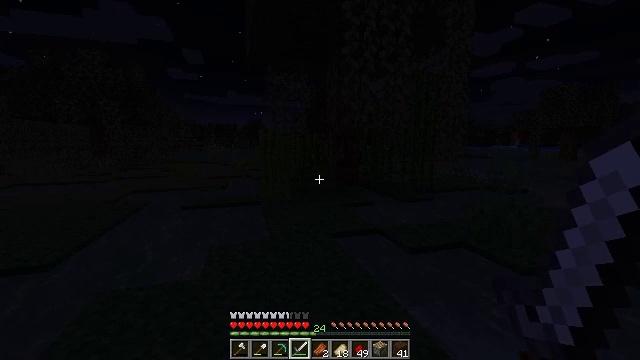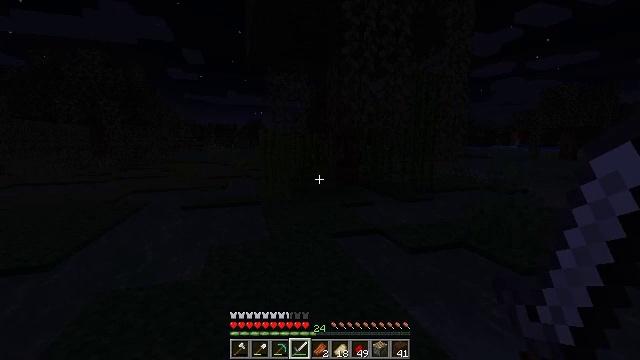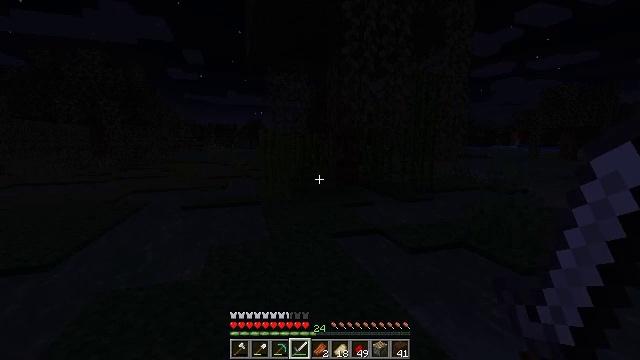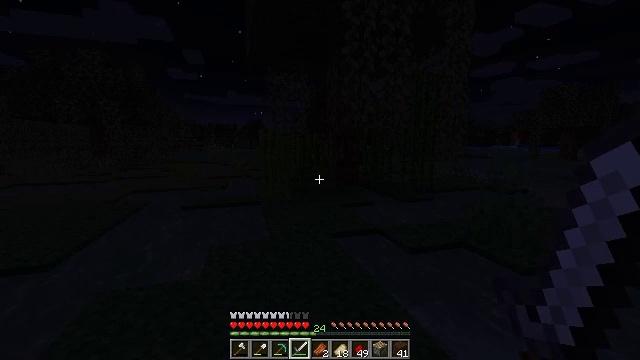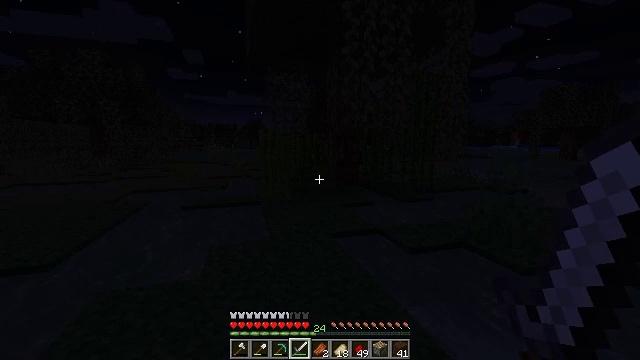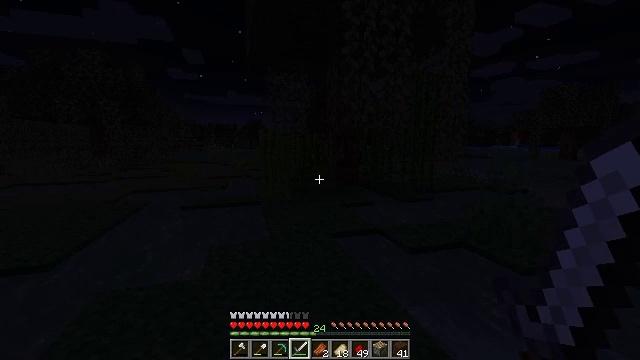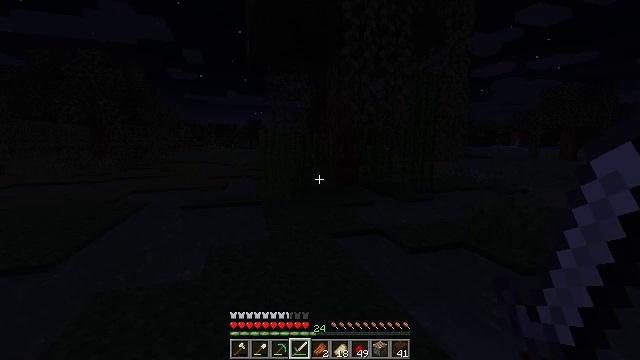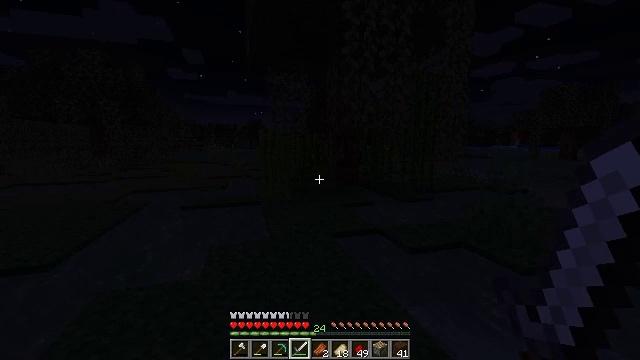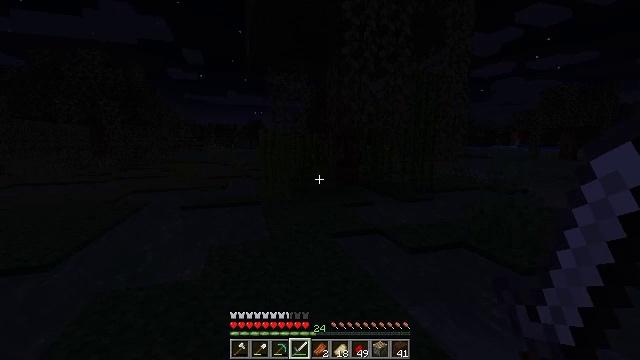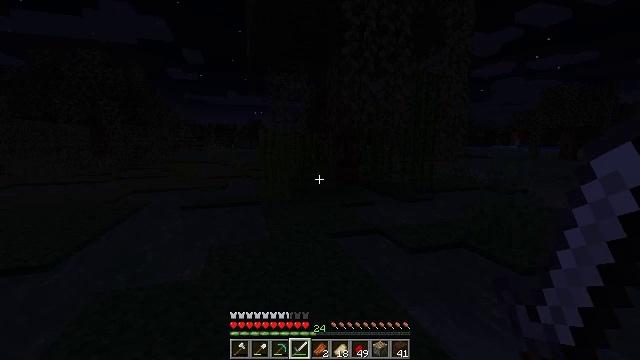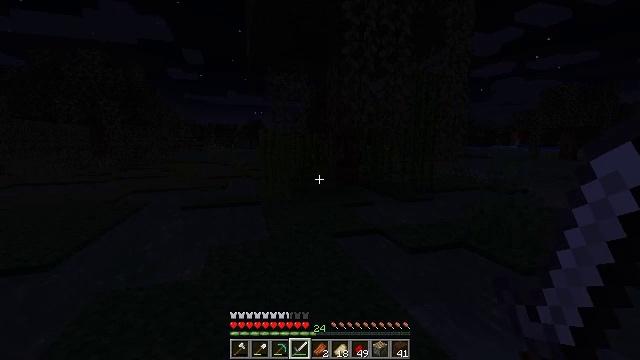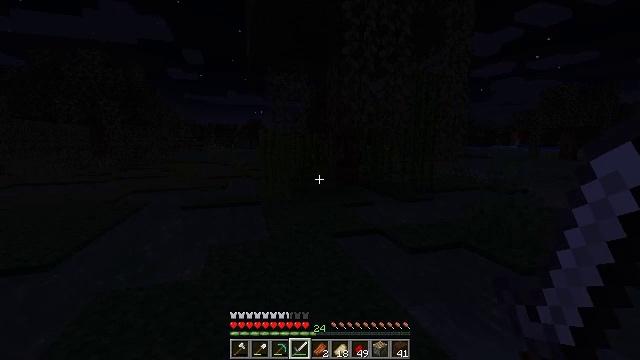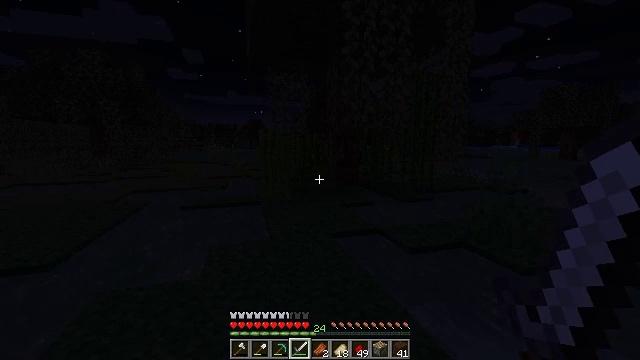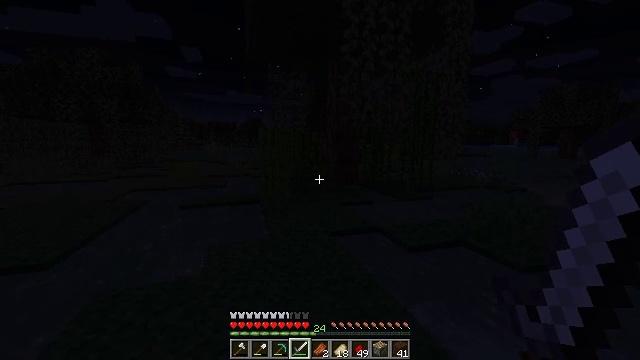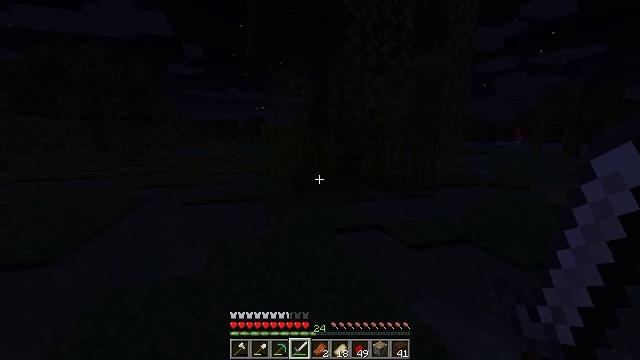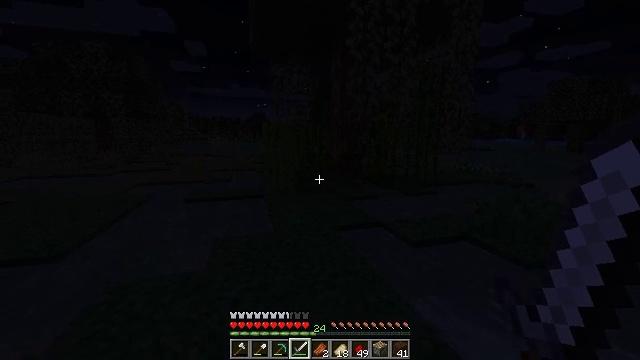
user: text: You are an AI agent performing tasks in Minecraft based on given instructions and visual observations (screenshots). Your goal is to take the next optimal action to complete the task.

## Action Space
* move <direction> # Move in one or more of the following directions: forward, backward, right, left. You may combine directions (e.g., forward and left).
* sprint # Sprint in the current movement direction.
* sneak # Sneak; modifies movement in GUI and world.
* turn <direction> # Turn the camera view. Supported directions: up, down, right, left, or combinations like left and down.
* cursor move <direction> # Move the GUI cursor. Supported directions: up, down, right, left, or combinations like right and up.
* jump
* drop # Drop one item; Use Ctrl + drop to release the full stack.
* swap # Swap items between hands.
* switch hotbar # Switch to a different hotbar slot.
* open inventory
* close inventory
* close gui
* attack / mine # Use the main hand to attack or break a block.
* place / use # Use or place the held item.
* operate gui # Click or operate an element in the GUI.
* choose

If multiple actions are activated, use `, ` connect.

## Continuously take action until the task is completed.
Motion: motion action
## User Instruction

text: Hunt a slime.
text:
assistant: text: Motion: no_op
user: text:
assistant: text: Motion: no_op
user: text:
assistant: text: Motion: no_op
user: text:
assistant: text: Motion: no_op
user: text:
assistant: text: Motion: no_op
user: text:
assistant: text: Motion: no_op
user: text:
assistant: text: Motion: no_op
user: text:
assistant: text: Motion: no_op
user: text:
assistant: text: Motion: no_op
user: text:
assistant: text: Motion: no_op
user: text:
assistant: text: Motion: no_op
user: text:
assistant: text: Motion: no_op
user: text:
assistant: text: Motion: no_op
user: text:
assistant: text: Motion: no_op
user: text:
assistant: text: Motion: move forward
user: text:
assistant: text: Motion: move forward
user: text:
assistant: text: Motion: move forward
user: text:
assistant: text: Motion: move forward
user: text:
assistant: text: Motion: move forward
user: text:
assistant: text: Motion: move forward
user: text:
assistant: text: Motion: move forward
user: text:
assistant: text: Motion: move forward
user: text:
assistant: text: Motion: move forward, sprint
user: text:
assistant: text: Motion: move forward, sprint
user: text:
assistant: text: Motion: move forward, sprint
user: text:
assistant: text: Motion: move forward, sprint, turn left
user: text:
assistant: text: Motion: move forward, sprint, turn left
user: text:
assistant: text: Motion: move forward, sprint
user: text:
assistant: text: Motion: move forward, turn left
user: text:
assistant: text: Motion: move forward, turn left